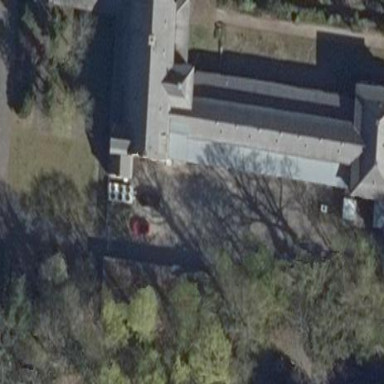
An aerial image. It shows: Building serving as crematorium.